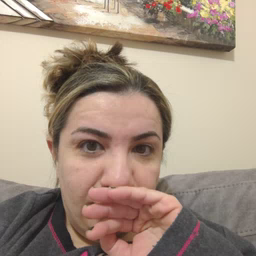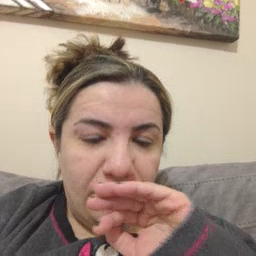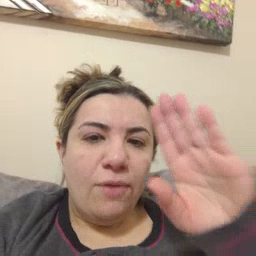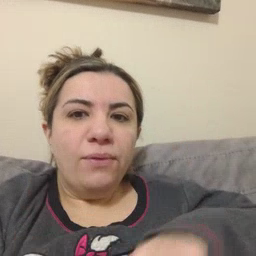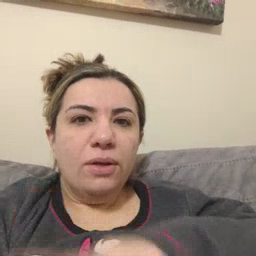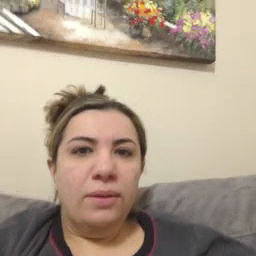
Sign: fall